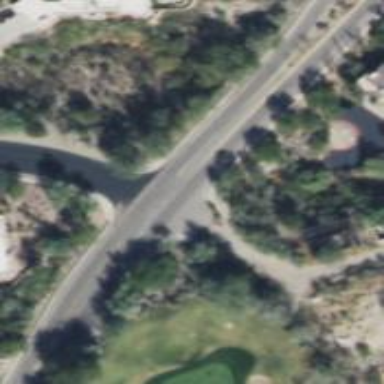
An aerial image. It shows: Crossing on cycleway.